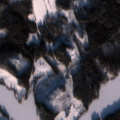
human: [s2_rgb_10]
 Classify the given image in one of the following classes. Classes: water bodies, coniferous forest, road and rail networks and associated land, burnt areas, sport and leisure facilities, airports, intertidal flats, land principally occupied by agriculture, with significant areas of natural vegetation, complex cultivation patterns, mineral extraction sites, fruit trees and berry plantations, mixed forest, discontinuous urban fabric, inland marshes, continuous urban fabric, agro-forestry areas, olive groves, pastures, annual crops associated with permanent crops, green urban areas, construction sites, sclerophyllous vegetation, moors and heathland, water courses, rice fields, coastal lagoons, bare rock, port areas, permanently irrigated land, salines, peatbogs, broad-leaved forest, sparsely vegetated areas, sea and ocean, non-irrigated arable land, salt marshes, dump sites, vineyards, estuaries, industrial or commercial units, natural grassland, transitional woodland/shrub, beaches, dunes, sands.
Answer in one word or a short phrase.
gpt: land principally occupied by agriculture, with significant areas of natural vegetation, coniferous forest, mixed forest, water bodies